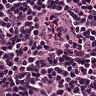
Metastatic tissue present: yes